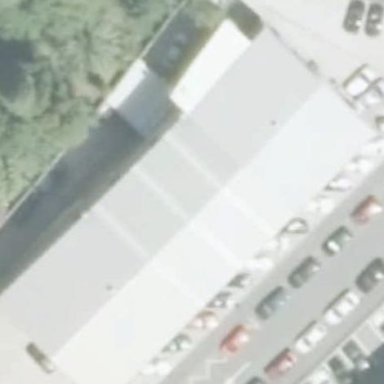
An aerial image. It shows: Industrial building housing car shop.